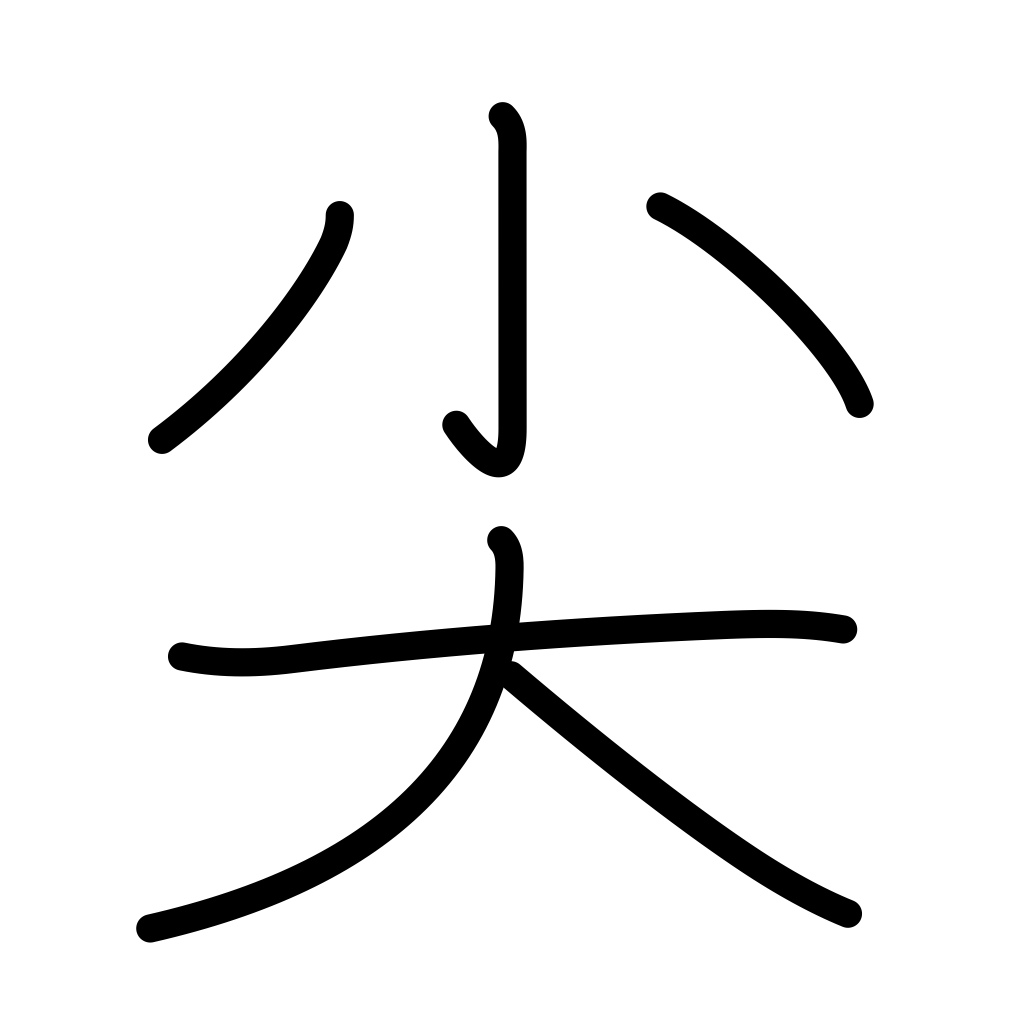
Meaning: be pointed, sharp, taper, displeased, angry, edgy